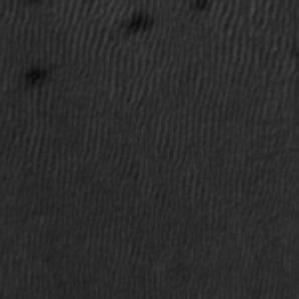
Label: frost